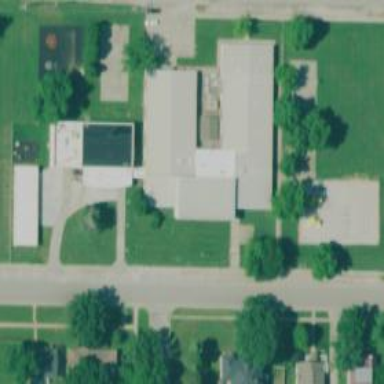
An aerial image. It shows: School.